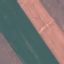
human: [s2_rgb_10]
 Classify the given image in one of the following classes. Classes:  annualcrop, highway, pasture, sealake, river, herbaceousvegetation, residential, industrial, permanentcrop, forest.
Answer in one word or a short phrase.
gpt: AnnualCrop